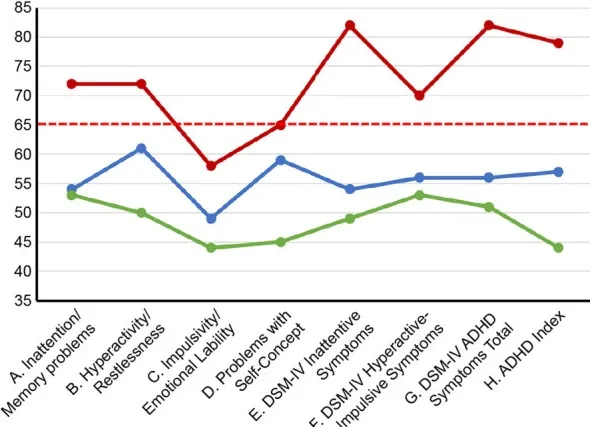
Changes in CAARS scores along the course of treatment. CAARS-O. ADHD, Attention-Deficit/Hyperactivity Disorder; CAARS-S/O, Conners' Adult ADHD Rating Scale Self-report/Observer rated; and DSM-IV, Diagnostic and Statistical Manual of Mental Disorders, fourth edition.
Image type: pathology (masson_trichrome)